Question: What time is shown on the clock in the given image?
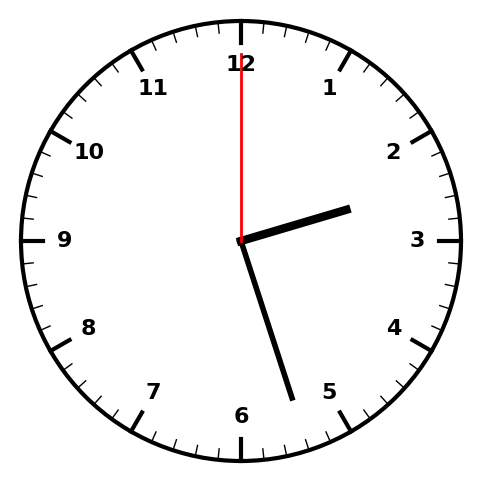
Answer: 02:27:00